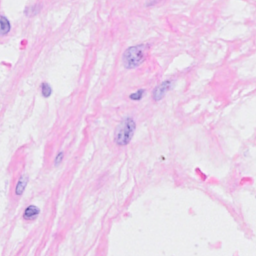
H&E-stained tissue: Breast